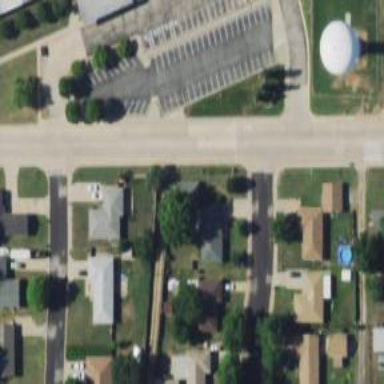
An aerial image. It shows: Alleyway designated as service road.